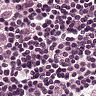
Metastatic tissue present: yes